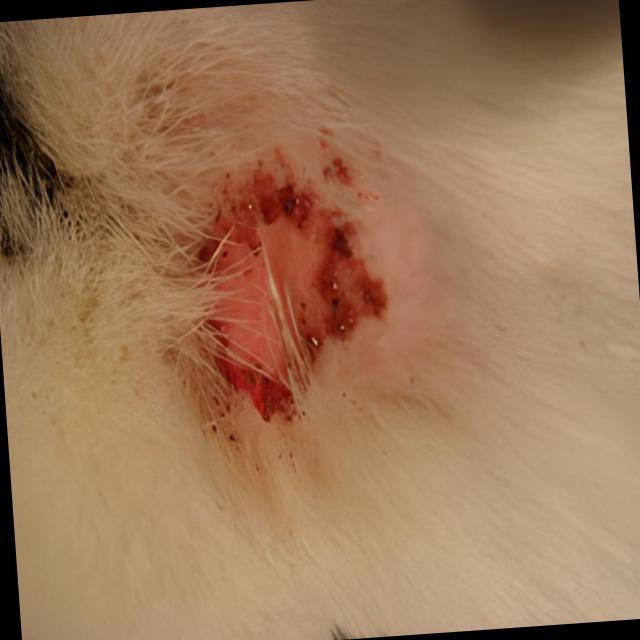
Canine ringworm (Dermatophytosis) — fungal infection caused by Microsporum or Trichophyton. Presents with circular alopecia, scaling, crusting, and broken hairs.